RGB frame:
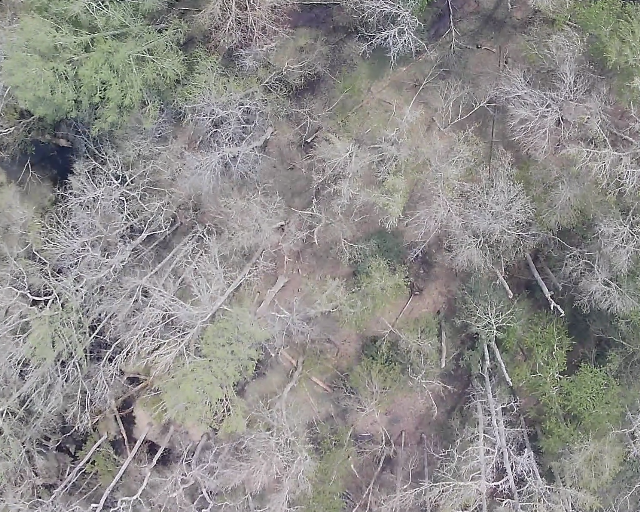
Thermal frame:
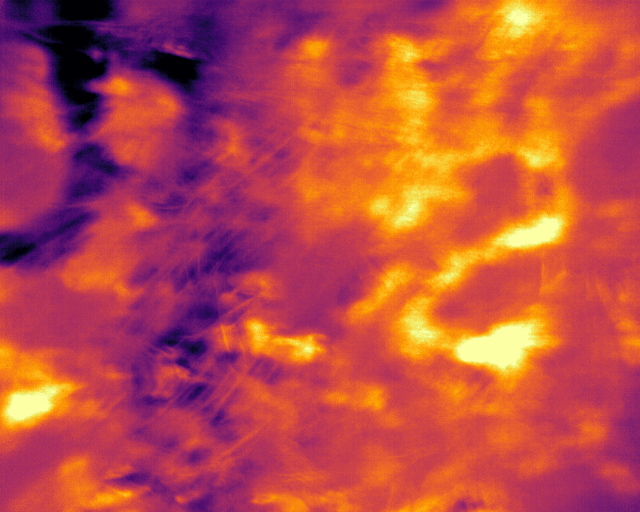
Captured: 2026-02-26 03:45:26
Pixels at or above 80 °C: 0 (fraction of frame: 0)